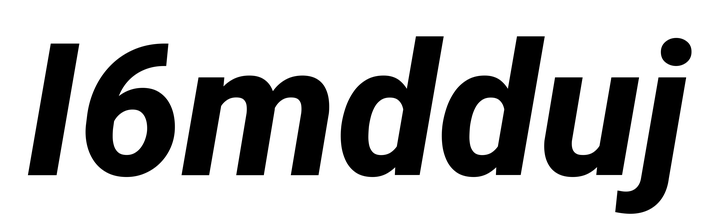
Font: Roboto-Italic_ExtraBold_Italic